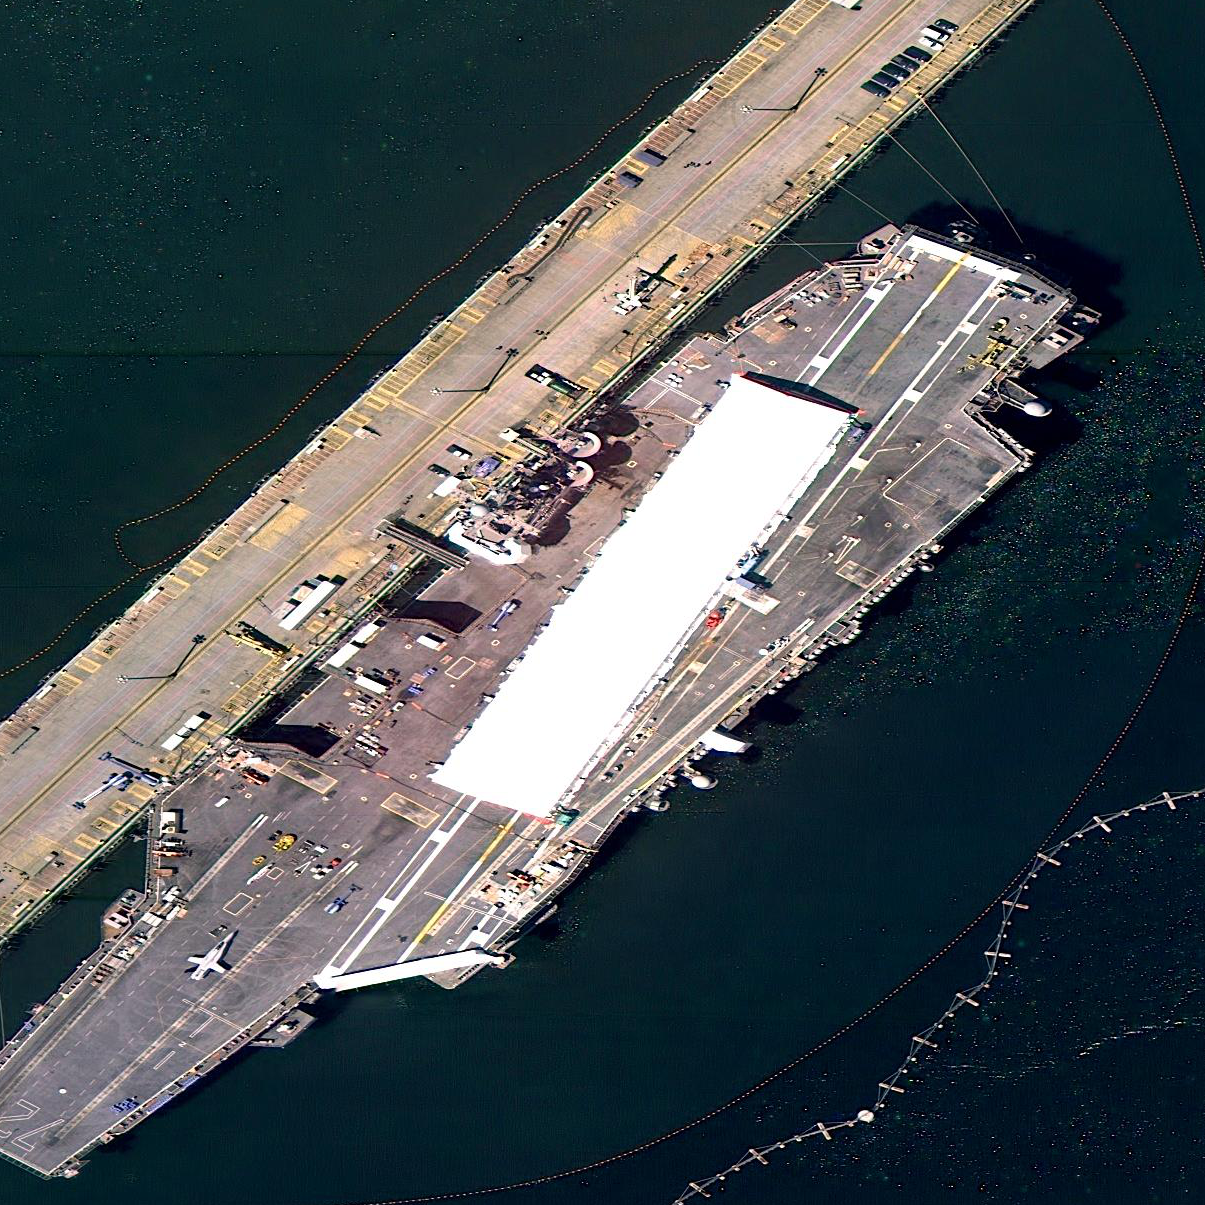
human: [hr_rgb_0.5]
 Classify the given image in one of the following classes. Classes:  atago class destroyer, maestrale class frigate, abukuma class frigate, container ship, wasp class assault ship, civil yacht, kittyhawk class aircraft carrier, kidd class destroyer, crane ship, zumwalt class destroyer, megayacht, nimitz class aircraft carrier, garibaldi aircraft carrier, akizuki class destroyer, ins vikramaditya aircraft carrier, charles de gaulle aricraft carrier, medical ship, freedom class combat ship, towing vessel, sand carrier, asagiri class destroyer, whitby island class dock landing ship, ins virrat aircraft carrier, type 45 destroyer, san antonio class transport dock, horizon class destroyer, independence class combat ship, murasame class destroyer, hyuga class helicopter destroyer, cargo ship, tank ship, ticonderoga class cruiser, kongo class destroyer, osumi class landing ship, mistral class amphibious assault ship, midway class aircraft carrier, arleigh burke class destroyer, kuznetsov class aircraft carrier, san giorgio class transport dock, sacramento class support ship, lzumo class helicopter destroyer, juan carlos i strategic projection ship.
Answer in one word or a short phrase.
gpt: Nimitz class aircraft carrier